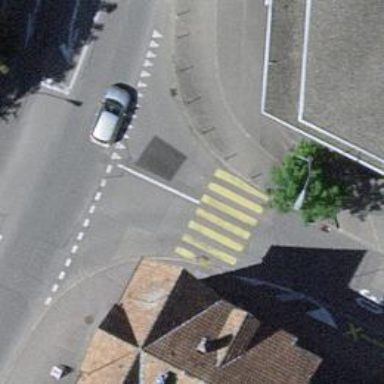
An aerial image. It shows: Zebra crossing on the road.